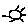
Label: sun